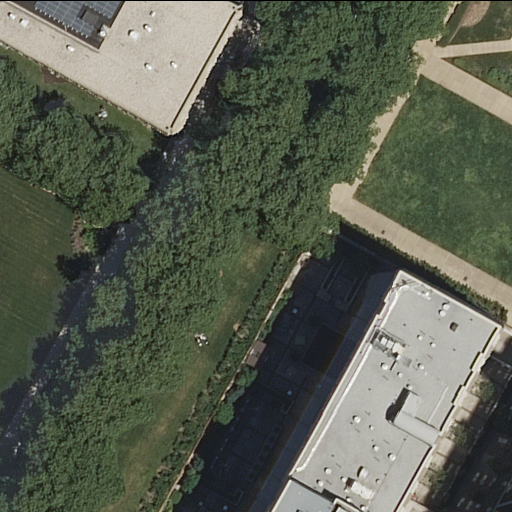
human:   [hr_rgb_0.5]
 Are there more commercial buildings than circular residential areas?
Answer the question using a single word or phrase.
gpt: no

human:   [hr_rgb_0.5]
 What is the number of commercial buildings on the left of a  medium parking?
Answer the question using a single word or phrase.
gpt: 0

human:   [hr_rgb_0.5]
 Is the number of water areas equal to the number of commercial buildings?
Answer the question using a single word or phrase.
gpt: yes

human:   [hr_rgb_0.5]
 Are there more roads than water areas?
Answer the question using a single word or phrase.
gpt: yes

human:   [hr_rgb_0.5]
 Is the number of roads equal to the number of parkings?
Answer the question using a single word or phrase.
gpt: no

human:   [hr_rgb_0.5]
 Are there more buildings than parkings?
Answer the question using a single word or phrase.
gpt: yes

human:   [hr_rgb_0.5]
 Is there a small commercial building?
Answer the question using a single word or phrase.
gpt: no

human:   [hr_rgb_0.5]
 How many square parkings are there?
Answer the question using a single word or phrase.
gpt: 0

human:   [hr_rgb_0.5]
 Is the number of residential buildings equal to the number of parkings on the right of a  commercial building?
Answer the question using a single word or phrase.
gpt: no

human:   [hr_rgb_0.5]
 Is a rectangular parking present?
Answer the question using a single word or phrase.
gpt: yes

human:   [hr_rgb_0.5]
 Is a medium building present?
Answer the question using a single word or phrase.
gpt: no

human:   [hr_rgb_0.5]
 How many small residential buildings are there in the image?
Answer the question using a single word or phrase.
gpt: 1

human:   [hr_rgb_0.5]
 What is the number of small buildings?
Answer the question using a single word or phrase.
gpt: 1

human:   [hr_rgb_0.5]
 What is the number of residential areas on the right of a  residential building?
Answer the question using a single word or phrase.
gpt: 0

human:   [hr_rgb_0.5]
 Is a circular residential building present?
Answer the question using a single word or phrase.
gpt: no

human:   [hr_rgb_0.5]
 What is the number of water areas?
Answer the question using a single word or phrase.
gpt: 0

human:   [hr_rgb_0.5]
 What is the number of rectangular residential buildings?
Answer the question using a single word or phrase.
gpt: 2

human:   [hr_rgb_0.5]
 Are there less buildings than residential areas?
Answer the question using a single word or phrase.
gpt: no

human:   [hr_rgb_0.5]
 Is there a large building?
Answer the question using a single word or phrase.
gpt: yes

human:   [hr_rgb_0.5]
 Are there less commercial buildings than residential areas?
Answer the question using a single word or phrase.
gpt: yes

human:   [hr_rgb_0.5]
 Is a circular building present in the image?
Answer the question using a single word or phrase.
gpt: no

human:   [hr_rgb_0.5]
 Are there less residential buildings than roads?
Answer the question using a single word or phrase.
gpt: no

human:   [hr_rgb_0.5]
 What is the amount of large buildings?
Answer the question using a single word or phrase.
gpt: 1

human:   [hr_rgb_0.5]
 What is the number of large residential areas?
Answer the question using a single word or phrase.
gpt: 1

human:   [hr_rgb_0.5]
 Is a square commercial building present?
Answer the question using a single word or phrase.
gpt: no

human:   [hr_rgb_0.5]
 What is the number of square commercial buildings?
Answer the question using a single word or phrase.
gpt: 0

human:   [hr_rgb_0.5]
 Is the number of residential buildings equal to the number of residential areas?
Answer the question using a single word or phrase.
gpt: no

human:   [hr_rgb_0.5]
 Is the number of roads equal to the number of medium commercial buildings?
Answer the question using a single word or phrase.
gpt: no

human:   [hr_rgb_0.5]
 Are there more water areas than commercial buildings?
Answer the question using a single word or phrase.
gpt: no

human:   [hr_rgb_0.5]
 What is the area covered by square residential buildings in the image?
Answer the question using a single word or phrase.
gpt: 0m2

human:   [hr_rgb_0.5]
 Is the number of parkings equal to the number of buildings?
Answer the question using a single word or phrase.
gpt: no

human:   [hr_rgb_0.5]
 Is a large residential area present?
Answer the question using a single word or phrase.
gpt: yes

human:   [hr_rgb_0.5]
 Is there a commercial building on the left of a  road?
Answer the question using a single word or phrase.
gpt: no

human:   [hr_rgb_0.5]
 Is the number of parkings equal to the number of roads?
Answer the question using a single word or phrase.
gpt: no

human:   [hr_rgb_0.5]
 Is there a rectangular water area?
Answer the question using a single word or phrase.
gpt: no

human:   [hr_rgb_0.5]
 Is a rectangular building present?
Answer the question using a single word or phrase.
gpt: yes